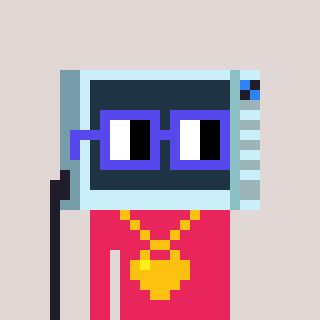
a pixel art character with square blue glasses, a microwave-shaped head and a redpinkish-colored body on a warm background